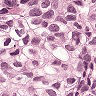
Metastatic tissue present: yes